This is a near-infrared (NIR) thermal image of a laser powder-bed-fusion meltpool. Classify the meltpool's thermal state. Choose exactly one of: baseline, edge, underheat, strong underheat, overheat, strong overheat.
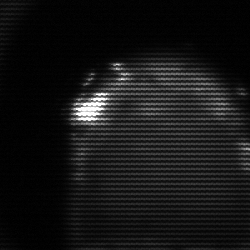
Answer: edge